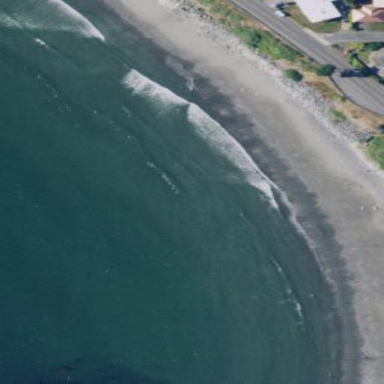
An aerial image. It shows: Sandy beach with natural surface.